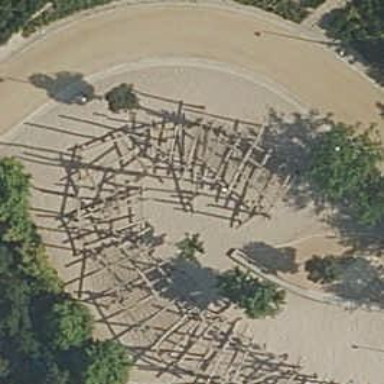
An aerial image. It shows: Playground area for leisure land.